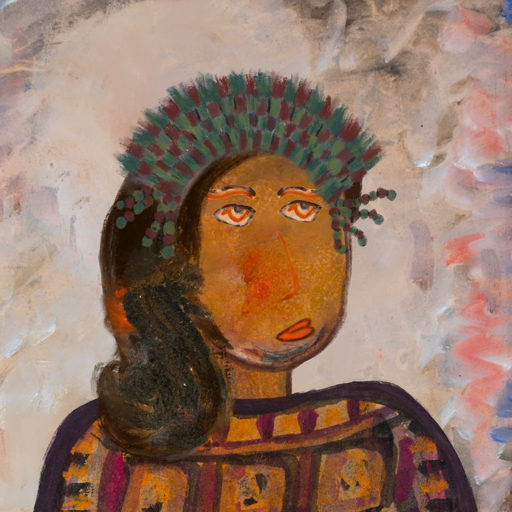
Background: Roy_Bahadur, Head And Neck Side: Pipe, Face Side: Experience, Bust: Doll, Hair Side: Gypsy_Queen, Head Accessory: After_Raid_Crown, Second Necklace: Blank, Necklace: Blank, Baby: Blank